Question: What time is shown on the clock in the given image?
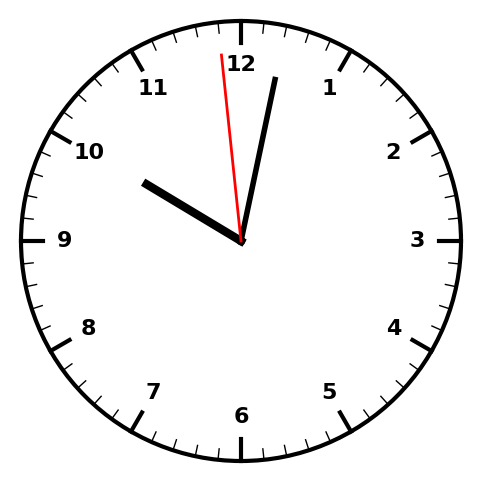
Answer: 10:01:59